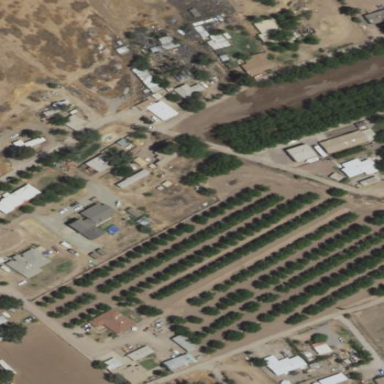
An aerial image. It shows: Orchard.